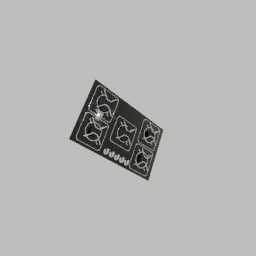
Label: appliances